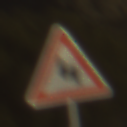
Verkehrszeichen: DoppelkurveZunaechstLinks
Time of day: SunriseSunset
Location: Outdoor (Nature)
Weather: Clear
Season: NotSpecified
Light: Natural